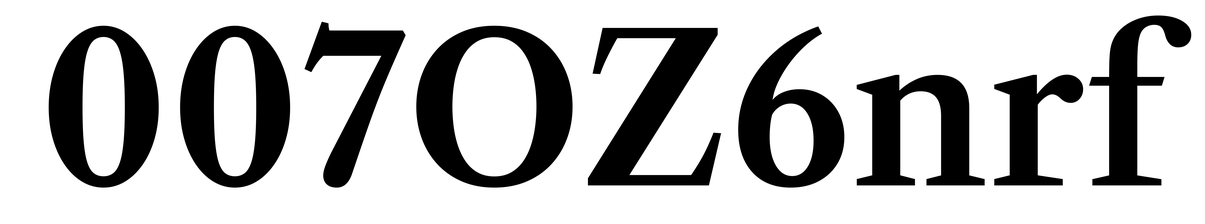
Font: LibreCaslonText_SemiBold